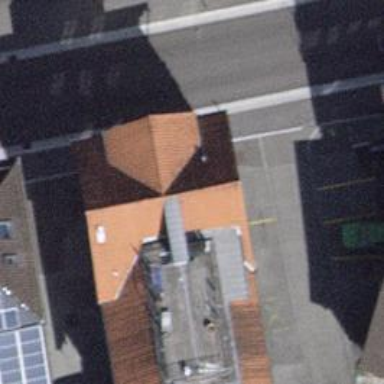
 serving as platform for public transportation."